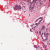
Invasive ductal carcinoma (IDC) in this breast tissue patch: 0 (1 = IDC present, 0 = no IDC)